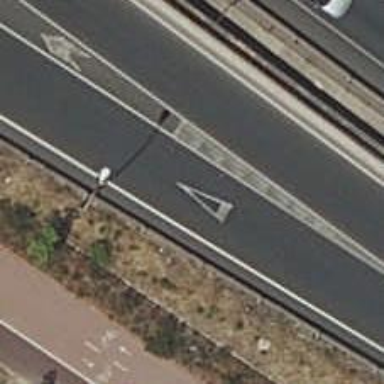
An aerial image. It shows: Motorway link.